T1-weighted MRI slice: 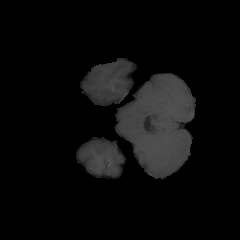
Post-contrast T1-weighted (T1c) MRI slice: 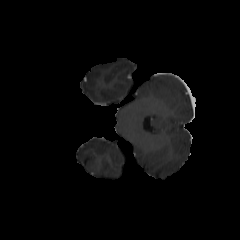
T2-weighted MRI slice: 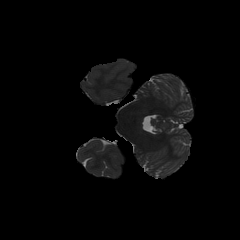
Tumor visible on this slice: no